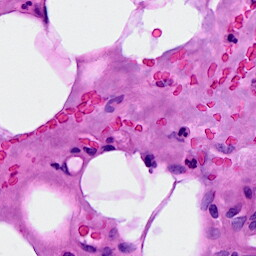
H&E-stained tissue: Breast